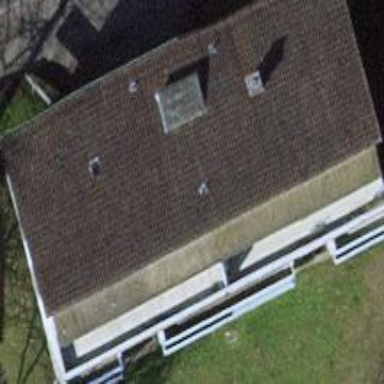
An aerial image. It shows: Flat roofed building.